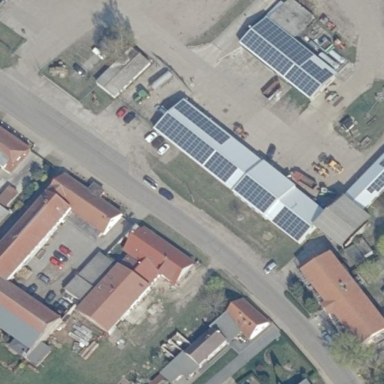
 generating electricity through photovoltaic methods."